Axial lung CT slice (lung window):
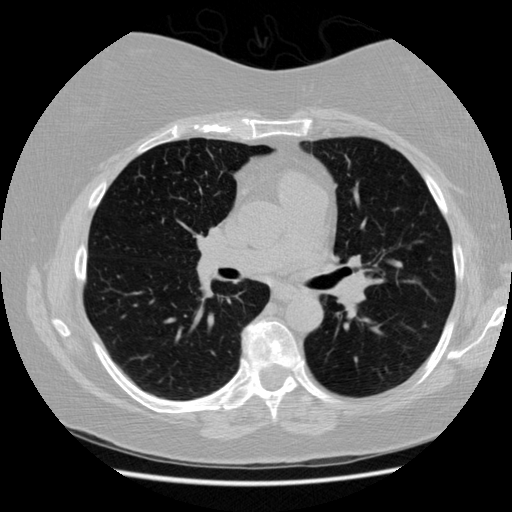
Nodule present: no